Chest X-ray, PA view. Patient: 61 years old, sex M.
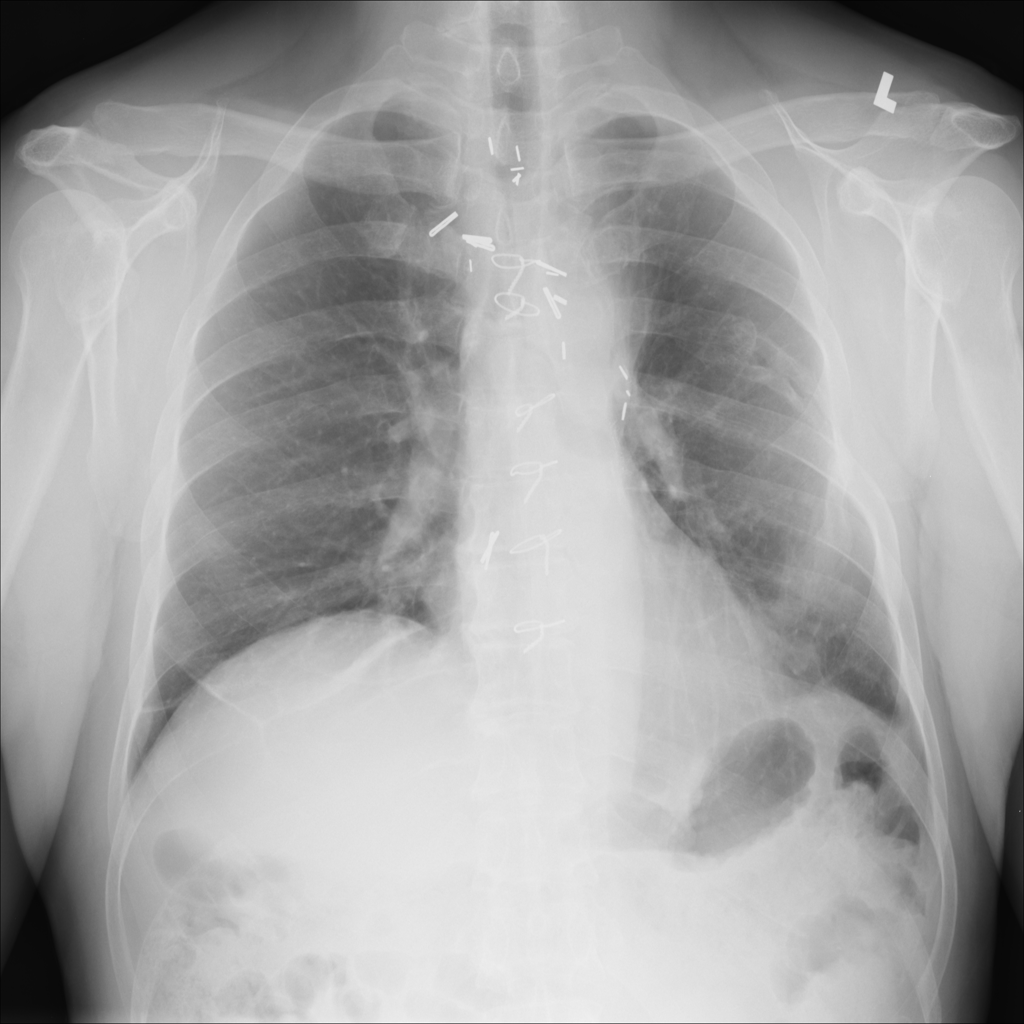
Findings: Atelectasis